Question: jqgrid advanced search dialog window size and position can changed by mouse.
Those changes are not remembered.
It is is opened next time, default size and position is shown.
How to save and restore it, probably using local storage.
Before resoring also check shoud be made that part of search dialog is visible if screen resolution or size has changed.
I tried to extend Oleg answer to save / restore window position also using code below.
Search windows is restored to different positon than it was initially. It looks like left and top values retireved using code below are wrong. How to restore position also ?
'''
var oldJqDnRstop, searchParams = { width: 550, left: 5, top: 5 };
if ($.jqDnR) {
oldJqDnRstop = $.jqDnR.stop; // save original function
$.jqDnR.stop = function (e) {
var $dialog = $(e.target).parent(), dialogId = $dialog.attr("id");
oldJqDnRstop.call(this, e); // call original function
if (typeof dialogId === "string" && dialogId.substr(0, 14) === "searchmodfbox_") {
// save the dialog position here
// we save "width" option as the property of searchParams object
// used as parameter of navGrid
searchParams.width = $dialog.width();
searchParams.left = $dialog.offset().left;
searchParams.top = $dialog.offset().top;
saveWindowState();
}
};
}
'''
In Oleg demo, dialog header can moved outside of browser window. After that dialog is no more moveable. How to fix this ?

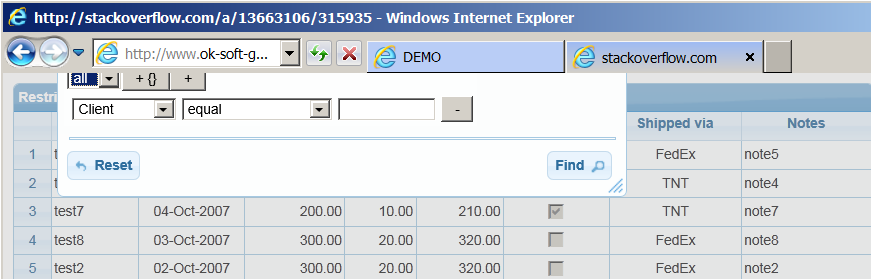
Answer: I find your question interesting. So below you will find an possible implementation.
One can divide your question in two parts: 1) saving of the width of the Searching Dialog during multiple opening in case of usage 'recreateFilter: true' 2) saving the width inside of 'localStorage'.
The second part is relatively easy if you use 'localStorage' already. You need just extend the saved state with one additional parameter. The exact implementation depend a little from the way how saving in 'localStorage' are implemented. In <URL> which is very practical if you need support old web browsers like IE6/IE7 additionally.
So I explain below just how the width of the Searching Dialog can be saved during multiple opening in case of usage 'recreateFilter: true'.
I suggest to "subclass" the method '$.jqDnR.stop' because there are no callback which will be used at the end of dialog re-sizing. The corresponding code could be like below
'''
var oldJqDnRstop, searchParams = { width: 450 };
if ($.jqDnR) {
oldJqDnRstop = $.jqDnR.stop; // save original function
$.jqDnR.stop = function (e) {
var $dialog = $(e.target).parent(), dialogId = $dialog.attr("id");
oldJqDnRstop.call(this, e); // call original function
if (typeof dialogId === "string" && dialogId.substr(0,14) === "searchmodfbox_") {
// save the dialog position here
// we save "width" option as the property of searchParams object
// used as parameter of navGrid
searchParams.width = $dialog.width();
}
};
}
// create the grid
$grid.jqGrid({
....
});
// create navigator with "Search" button where searchParams object
// will be used as parameter
$grid.jqGrid("navGrid", "#pager", {add: false, edit: false, del: false},
{}, {}, {}, searchParams);
'''
You can see the corresponding demo <URL>.
: To save position of the searching dialog together with the width one need to extend the code of new implementation of '$.jqDnR.stop' to the following
'''
$.jqDnR.stop = function (e) {
var $dialog = $(e.target).parent(), dialogId = $dialog.attr("id"), position;
oldJqDnRstop.call(this, e); // call original function
if (typeof dialogId === "string" && dialogId.substr(0,14) === "searchmodfbox_") {
// save the dialog position here
searchParams.width = $dialog.width();
position = $dialog.position();
searchParams.left = position.left;
searchParams.top = position.top;
}
};
'''
In the above code the 'left' and the 'top' option will be additionally saved. The modified demo is <URL>.